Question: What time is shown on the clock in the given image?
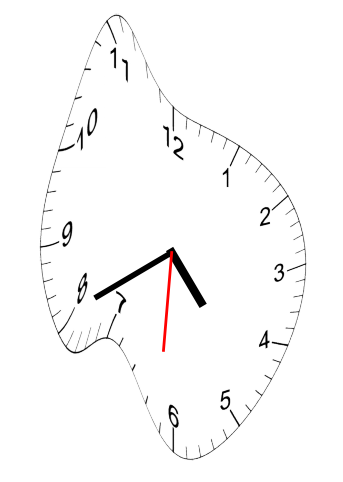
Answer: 04:40:31